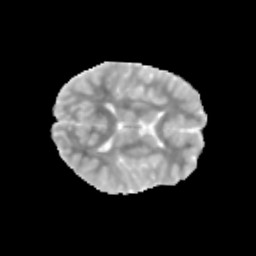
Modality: MD
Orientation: axial
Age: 8
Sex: male
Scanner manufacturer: siemens
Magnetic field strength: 3 T
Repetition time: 3.8 s
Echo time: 0.07 s